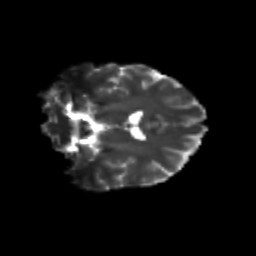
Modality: T2w
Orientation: coronal
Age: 25
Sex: female
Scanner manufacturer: siemens
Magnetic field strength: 3 T
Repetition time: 3.5 s
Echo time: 0.113 s